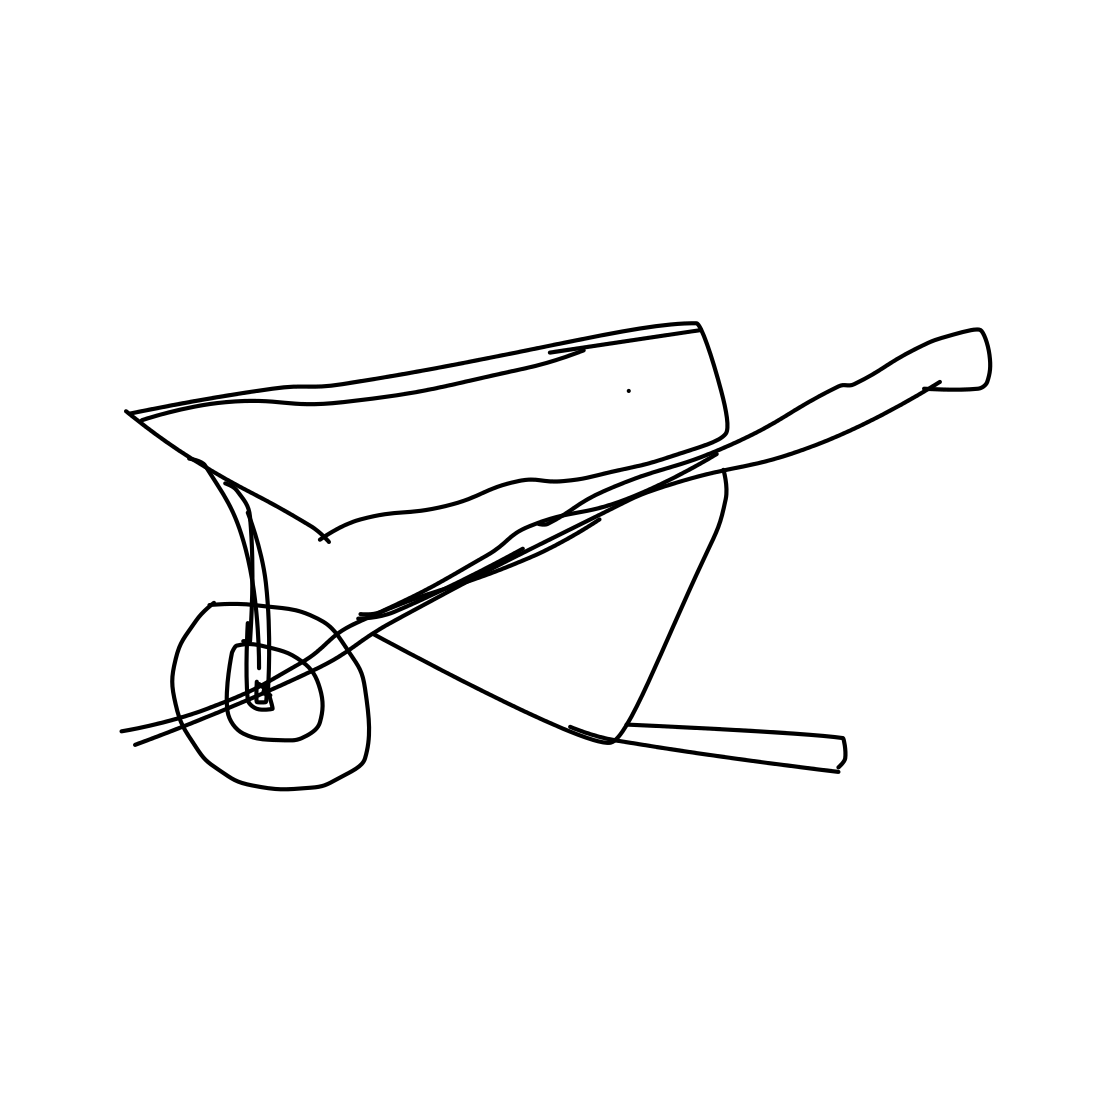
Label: wheelbarrow